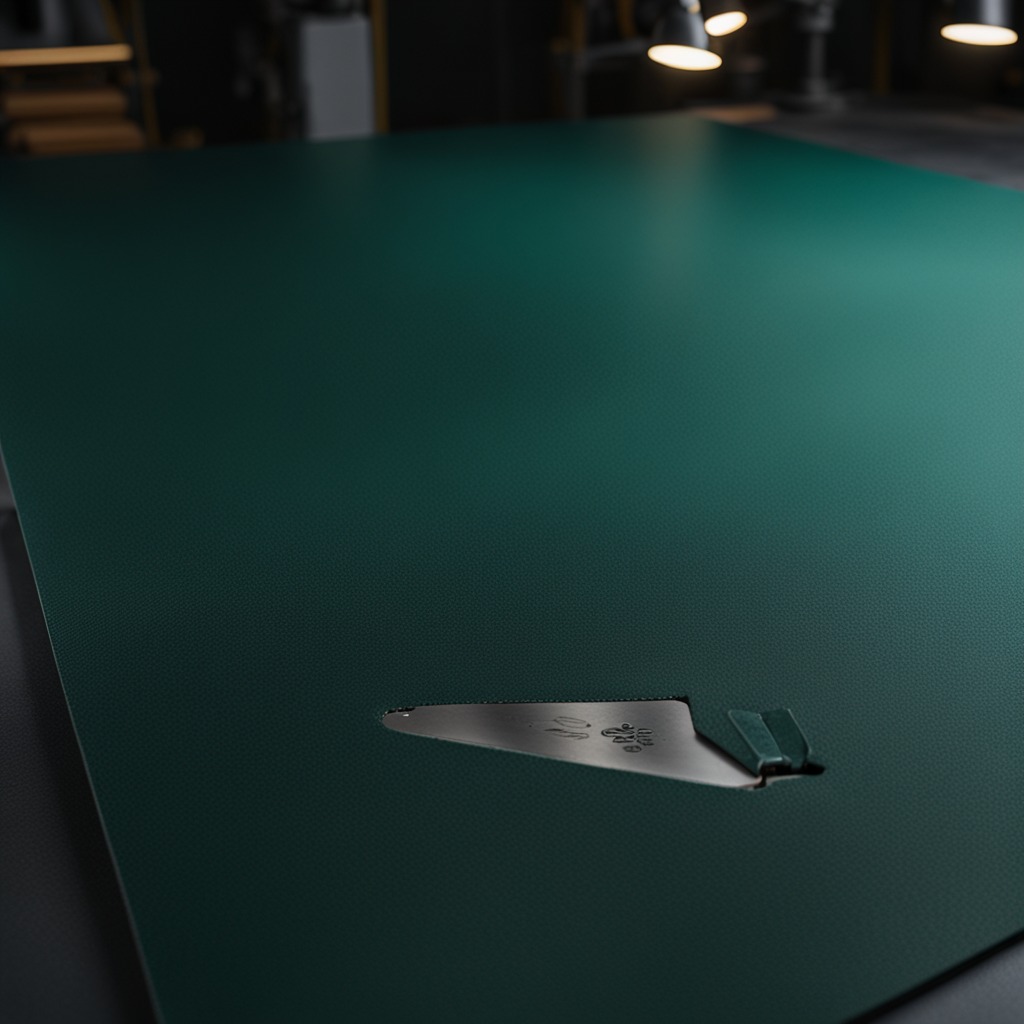
A metal saw is lying on the clean granite tabletop inside a workshop at night.